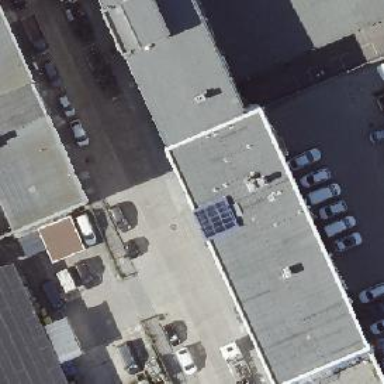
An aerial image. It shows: Commercial building.